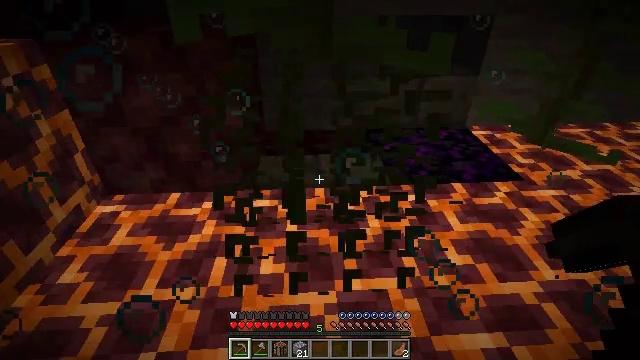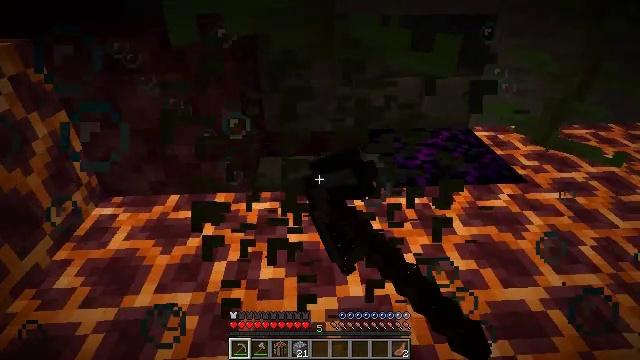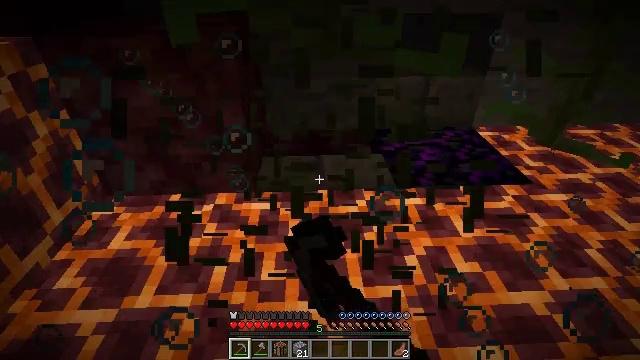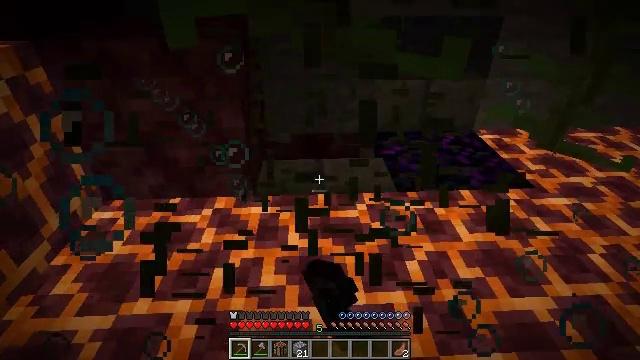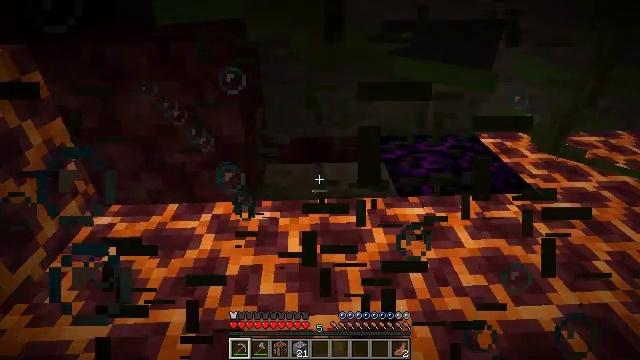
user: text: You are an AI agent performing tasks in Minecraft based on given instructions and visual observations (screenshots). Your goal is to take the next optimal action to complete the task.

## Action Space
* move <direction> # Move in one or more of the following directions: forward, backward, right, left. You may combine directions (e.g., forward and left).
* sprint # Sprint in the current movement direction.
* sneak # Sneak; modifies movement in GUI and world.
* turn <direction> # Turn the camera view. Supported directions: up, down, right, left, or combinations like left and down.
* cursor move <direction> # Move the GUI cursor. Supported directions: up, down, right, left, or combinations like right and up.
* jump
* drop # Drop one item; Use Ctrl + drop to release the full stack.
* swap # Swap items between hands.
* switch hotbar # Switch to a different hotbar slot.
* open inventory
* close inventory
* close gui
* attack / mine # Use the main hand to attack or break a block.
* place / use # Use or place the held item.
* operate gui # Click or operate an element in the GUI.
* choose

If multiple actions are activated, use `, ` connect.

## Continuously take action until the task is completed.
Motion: motion action
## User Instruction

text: Dive and mine the kelp.
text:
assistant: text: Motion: move forward, sneak, attack / mine
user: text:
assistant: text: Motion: move forward, sneak, attack / mine
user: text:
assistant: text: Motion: move forward, sneak
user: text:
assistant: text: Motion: move forward, sneak
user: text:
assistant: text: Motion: sneak